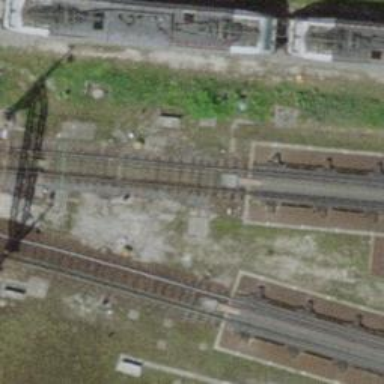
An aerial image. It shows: Rail yard with electrified rails and single track.